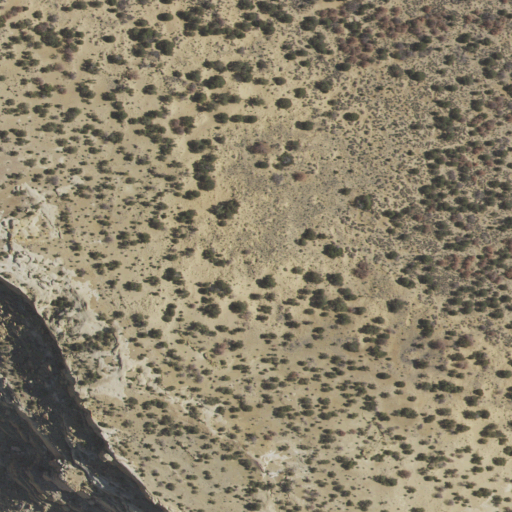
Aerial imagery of mountain in New Mexico named Chaco Mesa containing shrub and evergreen forest